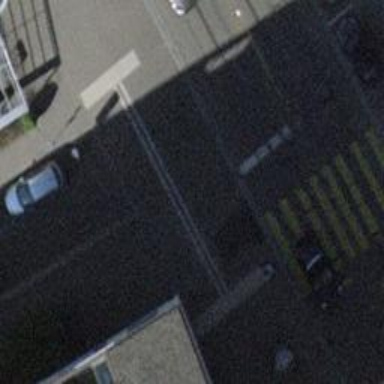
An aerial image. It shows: Unmarked crossing with traffic calming table.